Field crop: tomato
Growth stage: 1
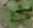
Species: solanum